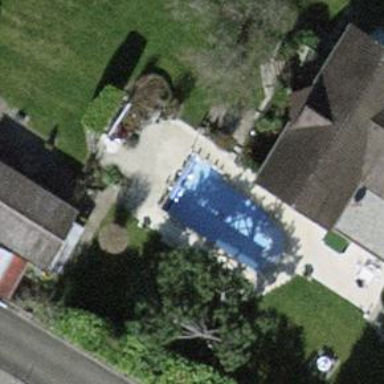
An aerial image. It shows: Outdoor swimming pool on leisure land.